The picture encodes a bearing's raw vibration samples as pixel intensities in a 2-D grid. What is the most likely bearing condition (normal, inner_race, outer_race, ball)?
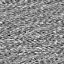
Answer: normal